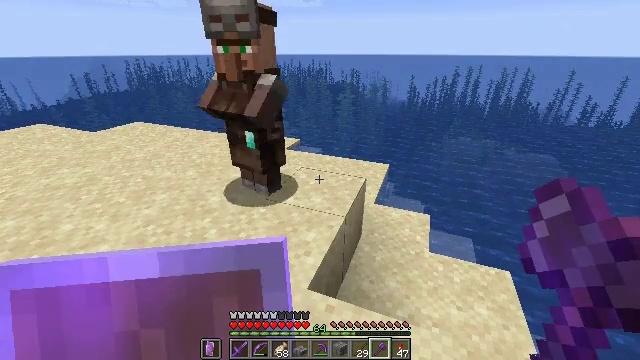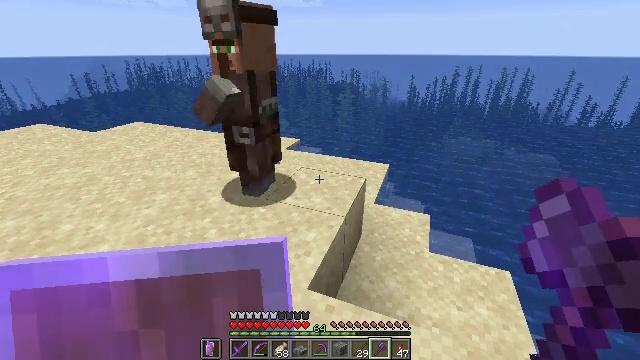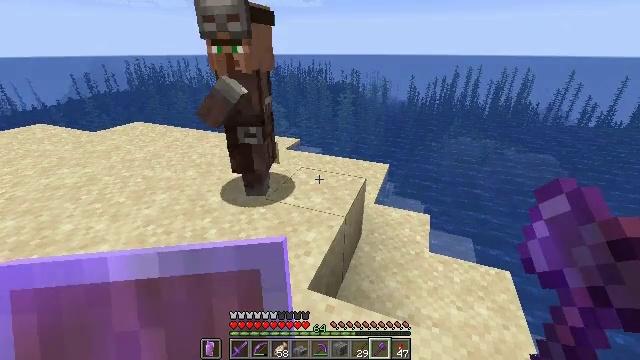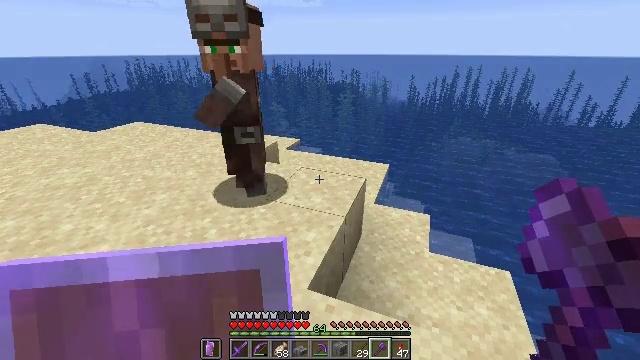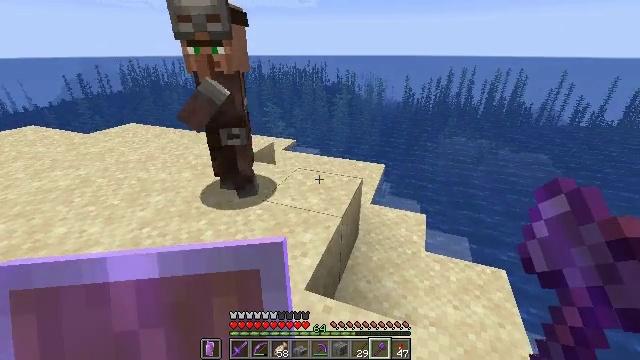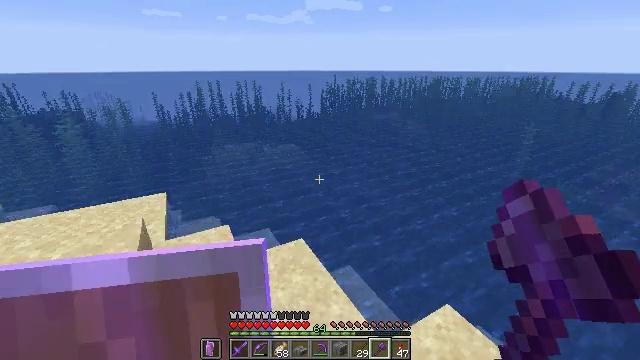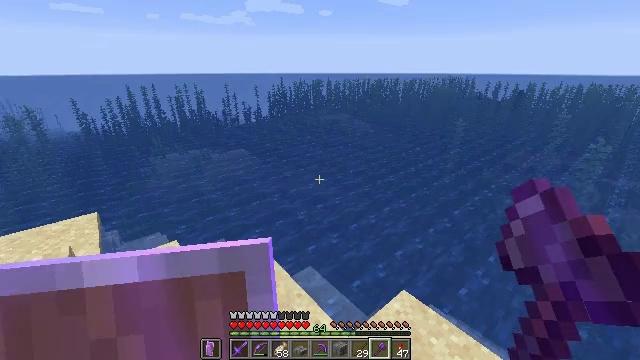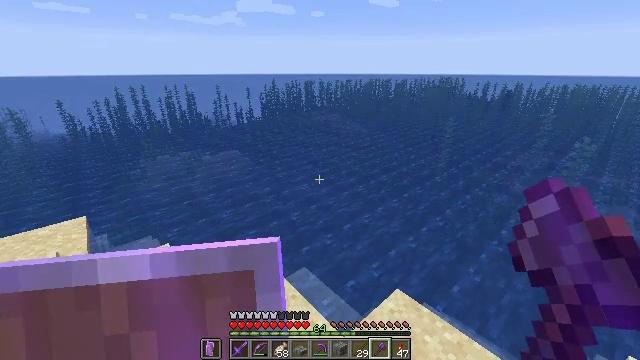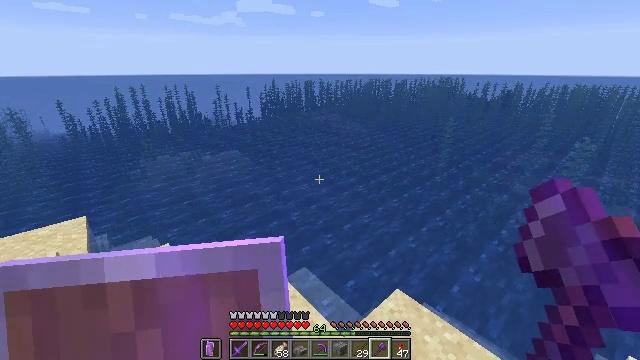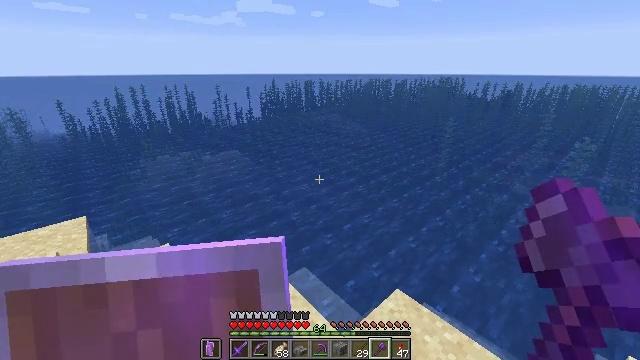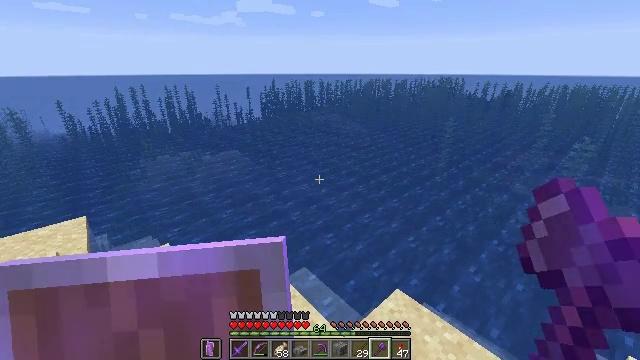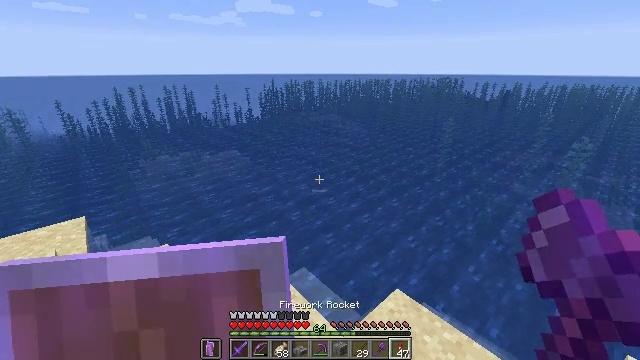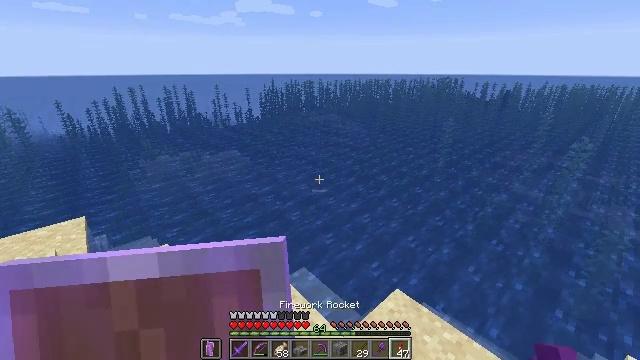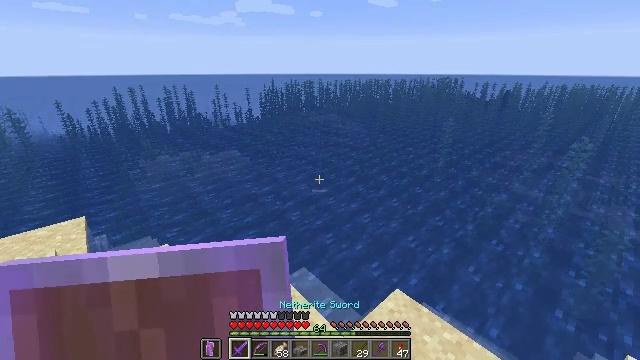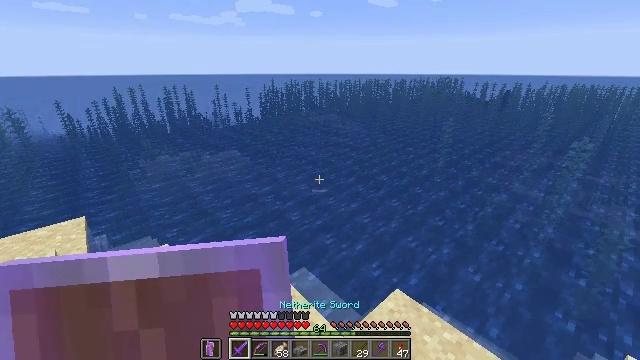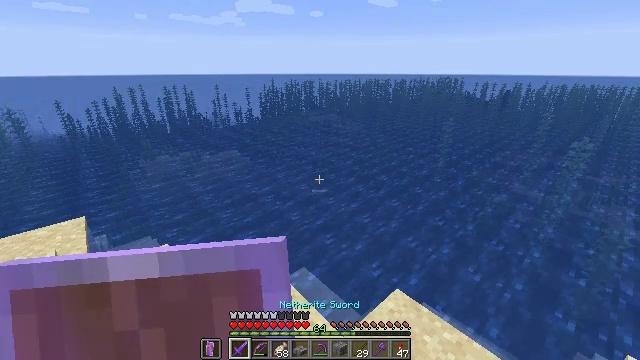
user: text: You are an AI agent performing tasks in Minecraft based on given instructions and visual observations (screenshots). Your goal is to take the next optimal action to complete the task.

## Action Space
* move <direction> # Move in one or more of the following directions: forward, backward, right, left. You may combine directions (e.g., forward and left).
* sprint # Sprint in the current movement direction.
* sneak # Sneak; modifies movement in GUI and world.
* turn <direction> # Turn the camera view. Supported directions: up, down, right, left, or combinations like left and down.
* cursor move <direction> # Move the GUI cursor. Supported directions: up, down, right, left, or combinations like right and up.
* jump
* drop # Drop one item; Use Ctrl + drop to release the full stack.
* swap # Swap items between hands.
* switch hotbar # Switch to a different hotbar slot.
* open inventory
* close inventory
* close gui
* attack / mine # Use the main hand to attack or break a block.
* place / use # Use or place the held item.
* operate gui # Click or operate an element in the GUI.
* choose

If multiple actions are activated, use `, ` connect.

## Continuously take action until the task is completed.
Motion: motion action
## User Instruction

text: Break the blast furnace block.
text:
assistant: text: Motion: no_op
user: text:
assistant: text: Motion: no_op
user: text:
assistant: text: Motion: no_op
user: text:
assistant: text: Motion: no_op
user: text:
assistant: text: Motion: turn right and up
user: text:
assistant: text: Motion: turn right
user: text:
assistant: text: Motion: turn right
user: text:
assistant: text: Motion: no_op
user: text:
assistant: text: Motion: no_op
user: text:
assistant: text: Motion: no_op
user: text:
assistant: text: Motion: no_op
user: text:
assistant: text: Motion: no_op
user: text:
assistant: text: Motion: no_op
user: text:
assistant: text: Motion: no_op
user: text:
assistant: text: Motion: no_op
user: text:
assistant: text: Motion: no_op
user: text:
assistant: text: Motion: no_op
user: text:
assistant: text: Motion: no_op
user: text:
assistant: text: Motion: no_op
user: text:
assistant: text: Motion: no_op
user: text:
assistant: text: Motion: no_op
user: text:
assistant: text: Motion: no_op
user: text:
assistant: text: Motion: no_op
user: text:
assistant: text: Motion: sprint
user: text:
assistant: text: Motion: sprint
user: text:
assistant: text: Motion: sprint
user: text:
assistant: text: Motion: sprint
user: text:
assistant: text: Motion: sprint
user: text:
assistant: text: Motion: sprint
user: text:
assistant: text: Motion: no_op